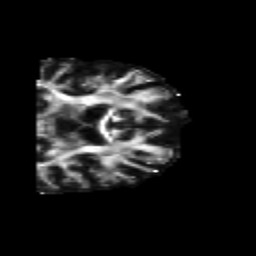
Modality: FA
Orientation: coronal
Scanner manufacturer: siemens
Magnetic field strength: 3 T
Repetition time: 6.8 s
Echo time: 0.093 s